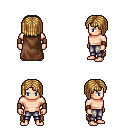
a pixel art fantasy rpg character, male body template, human, light skin, brown cape, metal pants, blonde pageboy hairstyle, leather bracers, four views (front, back, left, right), 2x2 character sprite sheet, small pixel art, hard edges, no anti-aliasing